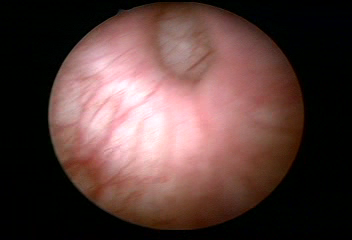
Modality: WLC
Class: Normal mucosa
Bladder cancer association: No